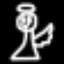
Label: angel